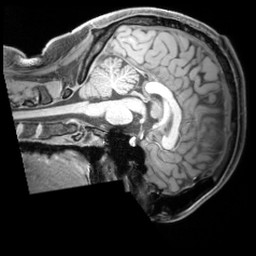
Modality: T1w
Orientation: sagittal
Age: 25
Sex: male
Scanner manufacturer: siemens
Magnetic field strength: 3 T
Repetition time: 1.97 s
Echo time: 0.00206 s